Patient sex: M
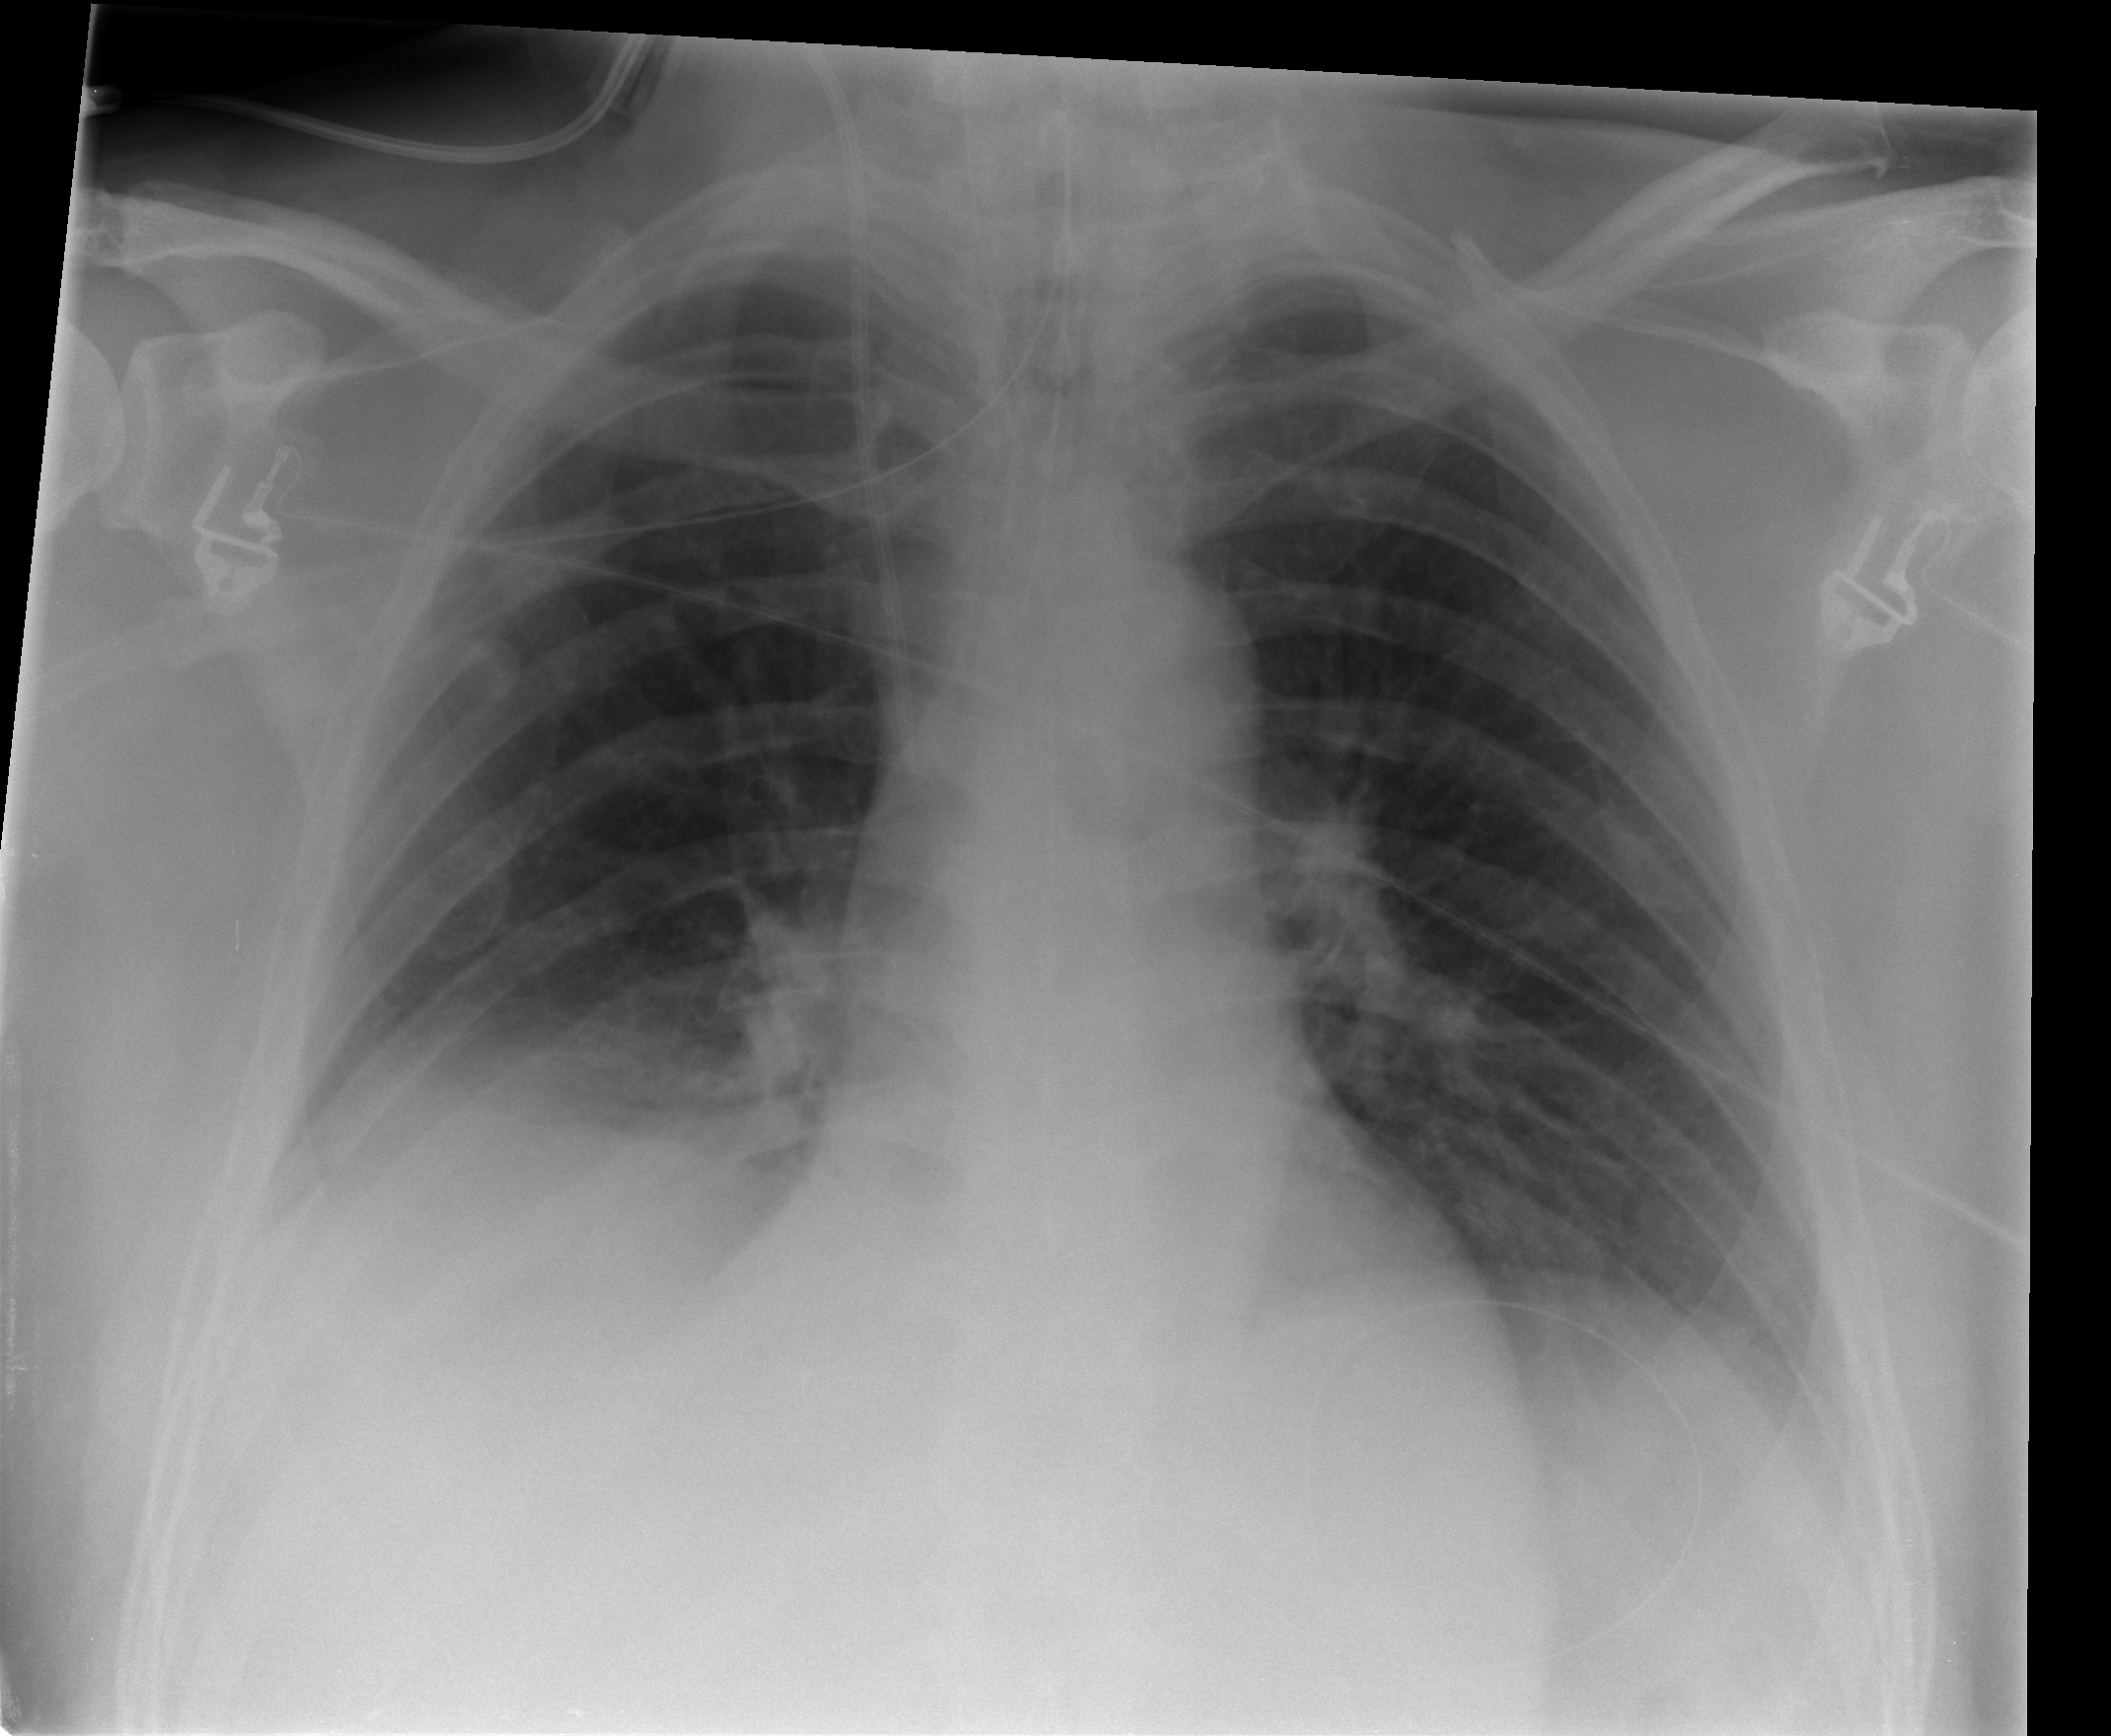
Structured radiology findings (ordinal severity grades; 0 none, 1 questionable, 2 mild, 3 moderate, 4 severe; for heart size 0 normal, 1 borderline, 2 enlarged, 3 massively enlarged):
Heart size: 0
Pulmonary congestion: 1
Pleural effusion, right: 2
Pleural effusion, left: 1
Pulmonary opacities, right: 0
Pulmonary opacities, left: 0
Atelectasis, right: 0
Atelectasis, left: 0